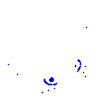
Particle: electron